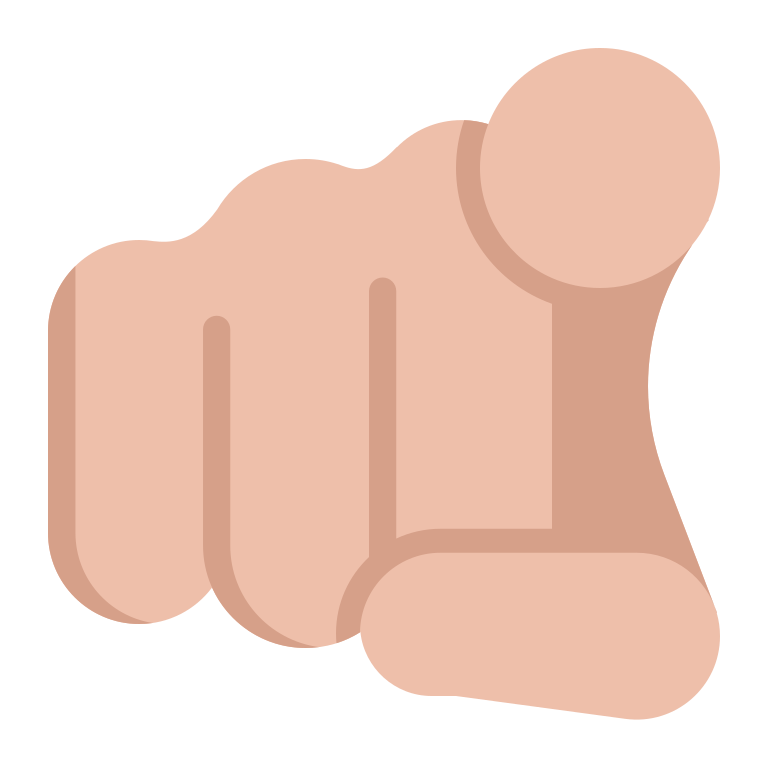
index pointing at the viewer flat  light